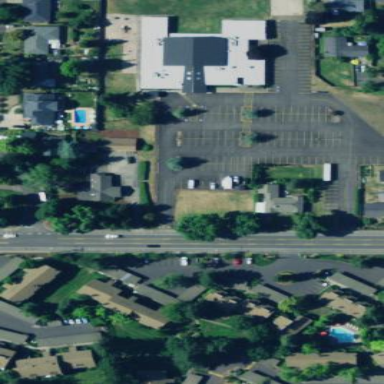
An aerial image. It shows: Parking area.